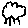
Label: cloud